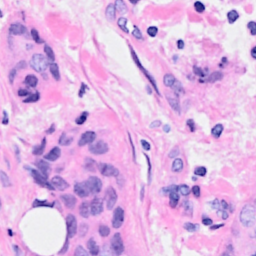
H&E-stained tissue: Breast